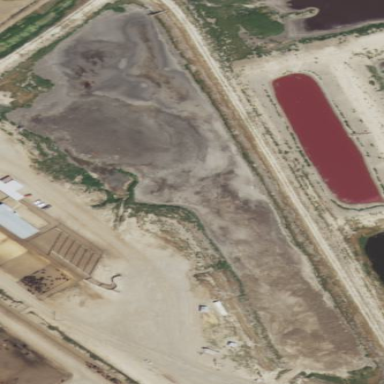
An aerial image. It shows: Reservoir used for sewage.